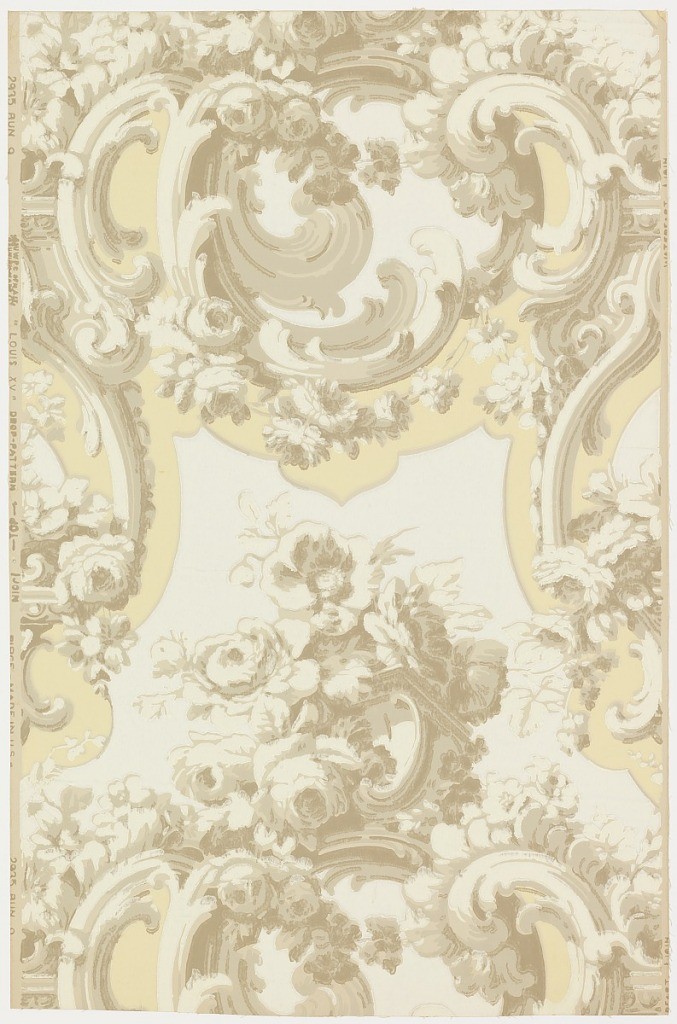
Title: Louis XV
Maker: M.H. Birge & Sons Co., 1834
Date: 1910–20
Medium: Machine-printed
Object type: Sidewall
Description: This design is composed of bunches and sprays of roses entwined about rococo scrolls edged with acanthus leaves. It is reminiscent of the Louis XV period (1723-77). The orginal, from which this is a reproduction, was imported from France to Quebec over 100 years ago and was used in one of the oldest houses of that city. Printed on reverse side: "No 322CB". Printed in margin: "Louis XV - drop pattern - Birge Made in U.S.A. #2935". Not printed in original colors.